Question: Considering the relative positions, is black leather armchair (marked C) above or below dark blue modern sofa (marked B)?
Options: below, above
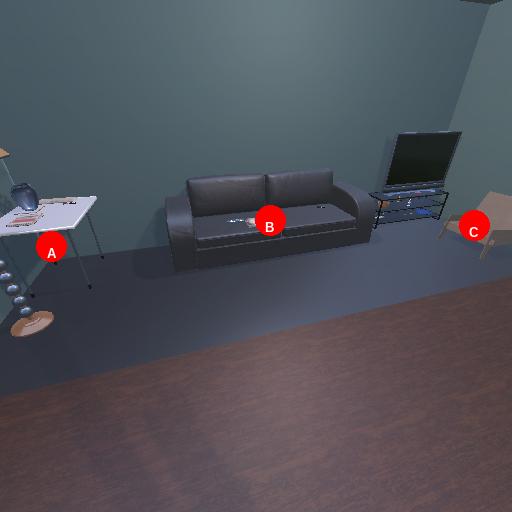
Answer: below